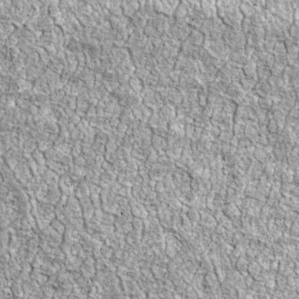
Label: non_frost